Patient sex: F
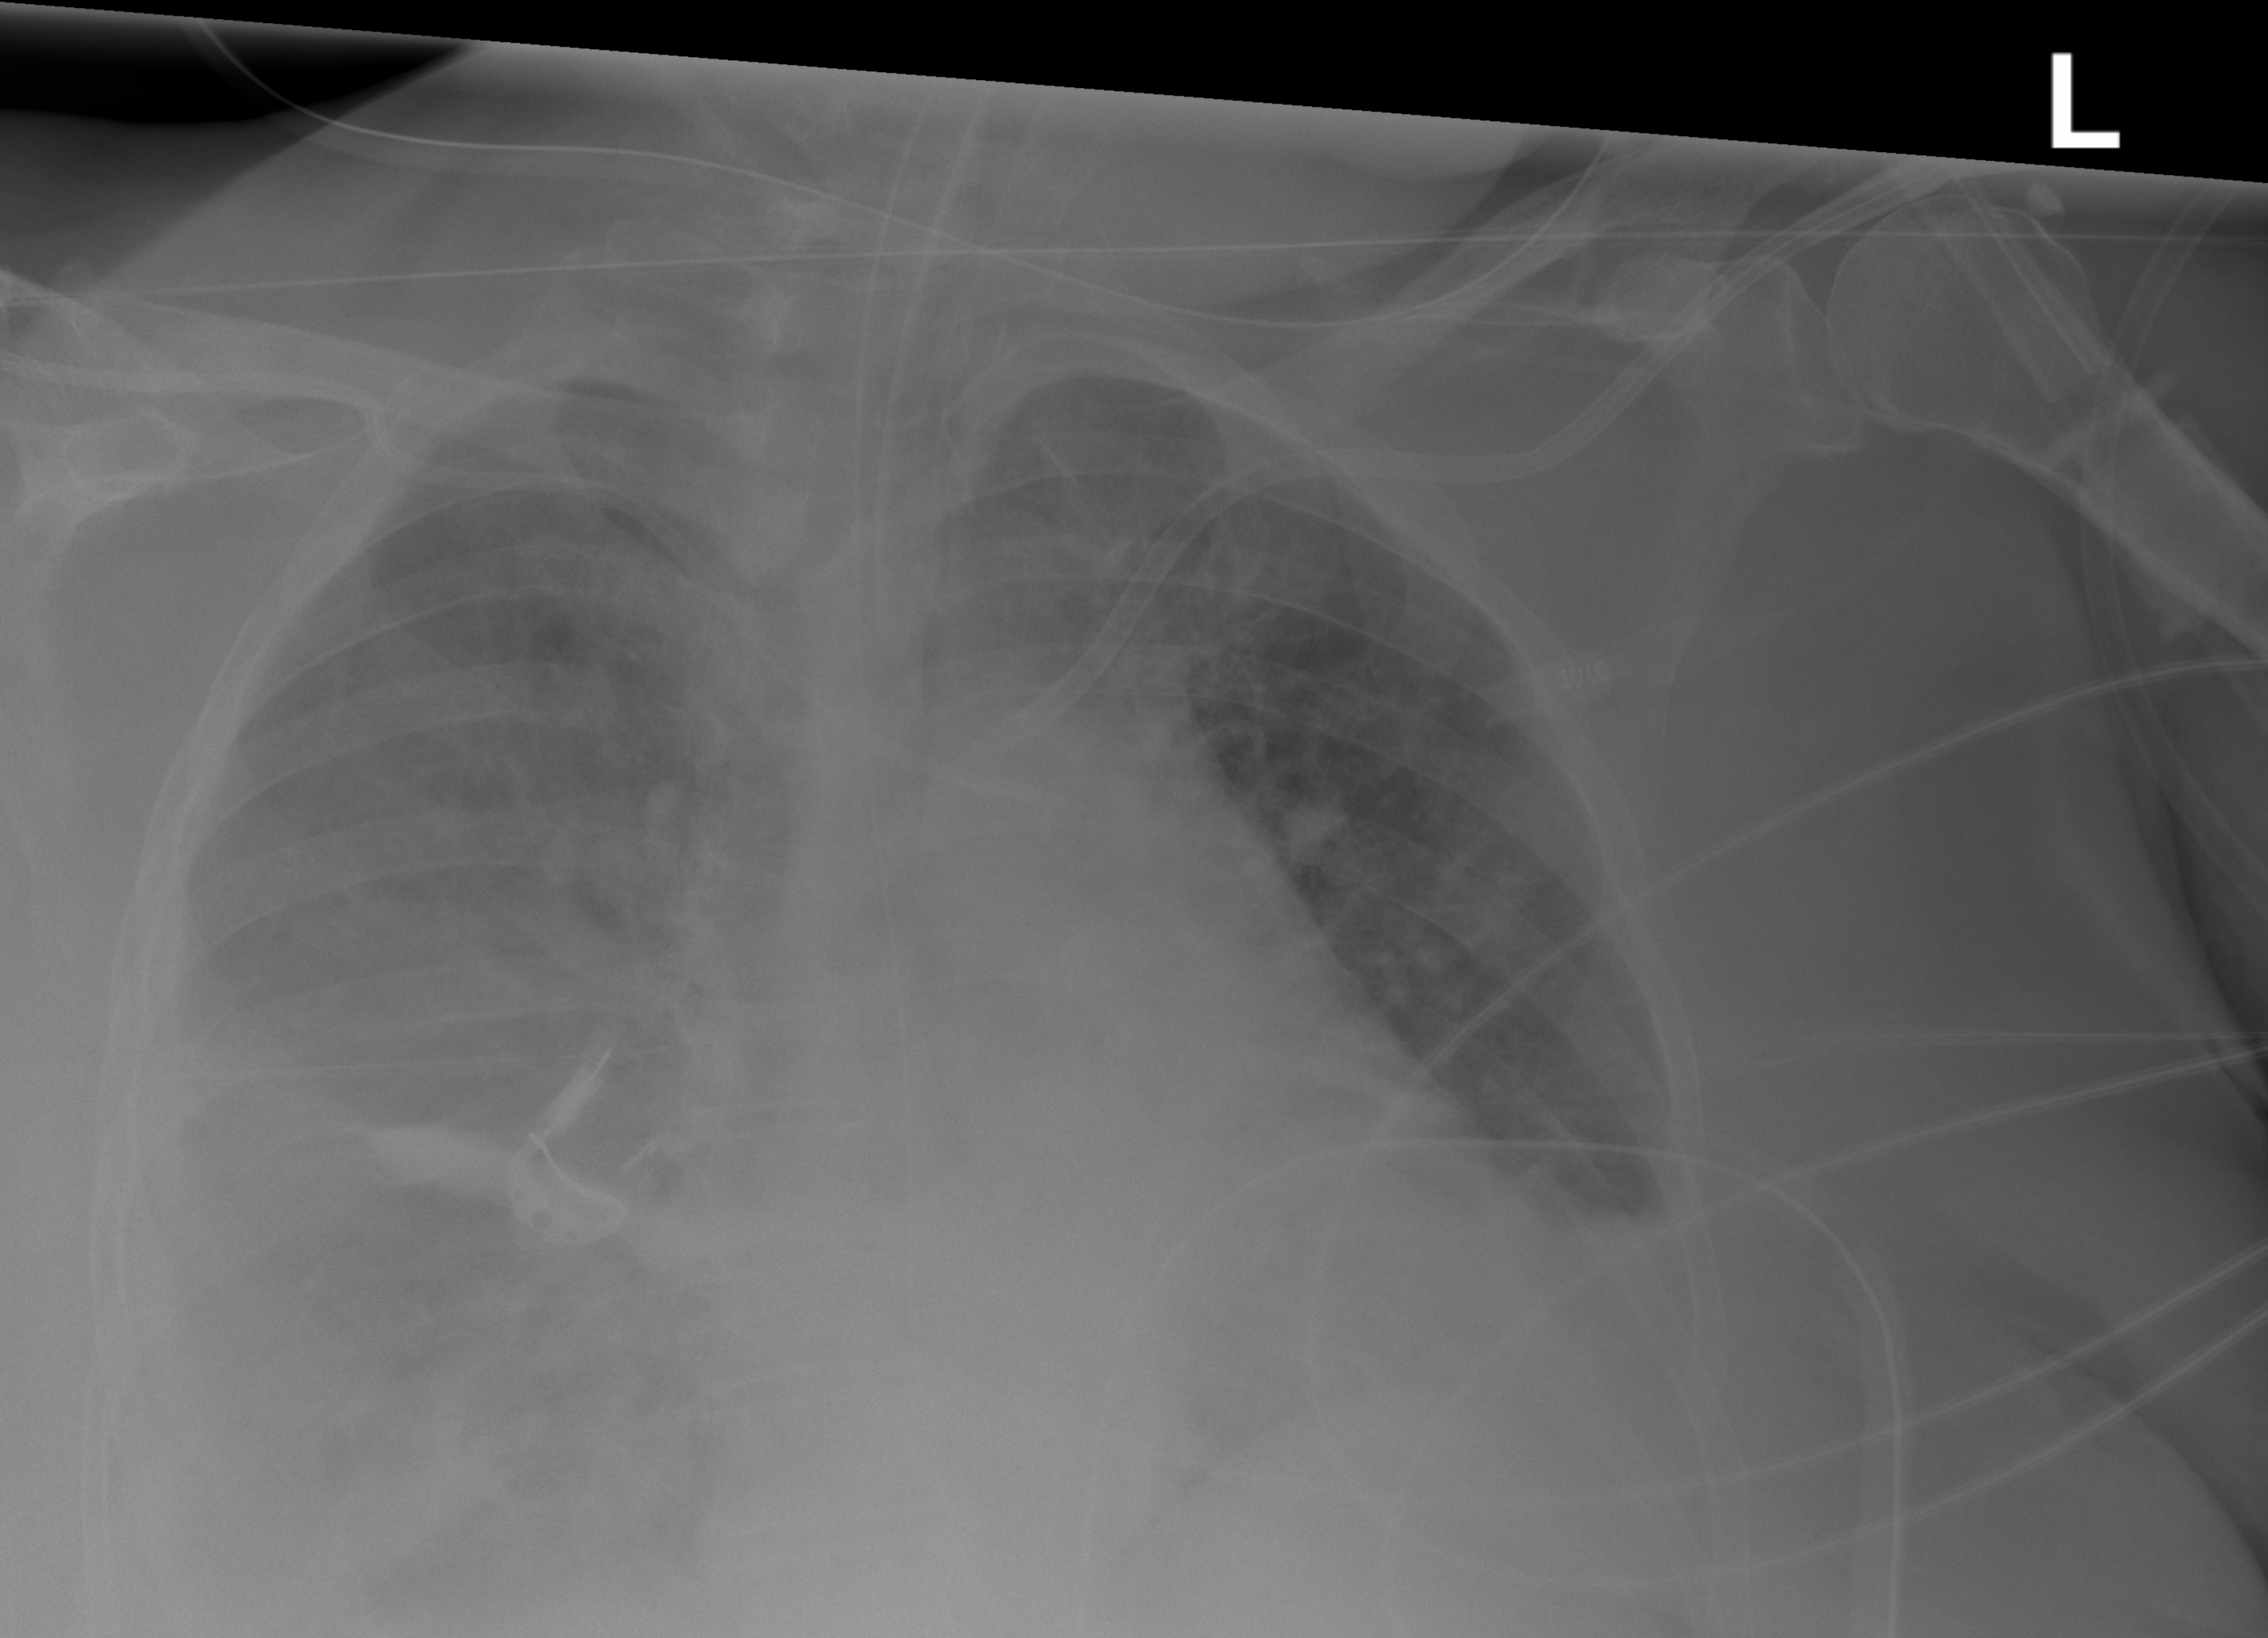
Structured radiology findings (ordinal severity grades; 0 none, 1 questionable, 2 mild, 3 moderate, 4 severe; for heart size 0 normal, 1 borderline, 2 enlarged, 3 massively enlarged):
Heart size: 2
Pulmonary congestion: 2
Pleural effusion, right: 3
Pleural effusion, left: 2
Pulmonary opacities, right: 2
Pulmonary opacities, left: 0
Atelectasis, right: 2
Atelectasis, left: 2